Question: Guys I am trying to implement paging in my datagridview through bindingnavigator in C# windows forms application.
I have simply dragged datagridview and bindingnavigator from Toolbar to form. Datagridview is databounded to a database table in SQL server using dataset. I have added 3 extra buttons to gridview that will be doing some function.
Now I have never used bindingnavigator before, so I just selected bindingsource of datagridview1 for datasource of bindingnavigator from its properties.
This is how my form looks upon running :

Currently, datagridview1 displays all the records in my table (31, as of now) and binding navigator next button just takes me to next record (for example, from TicketID=1 to TicketID=2).
Now, what I want to do is :
1.) Datagridview should only display 10(or 50) records per page, and bindingnavigator control should be used to switch between pages so that the UI remains responsive and it becomes more "memory-efficient" because eventually my database will have thousands of records.
2.) BindingNavigator's controls should appear in center of the form, not to the left/right. I couldn't set it to center from properties.
Code behind my form :
'''
using System;
using System.Collections.Generic;
using System.ComponentModel;
using System.Data;
using System.Drawing;
using System.Linq;
using System.Text;
using System.Threading.Tasks;
using System.Windows.Forms;
namespace WindowsFormsApplication2
{
public partial class Form9 : Form
{
public Form9()
{
InitializeComponent();
}
private void Form9_Load(object sender, EventArgs e)
{
this.CenterToScreen();
try
{
this.tblTicketDetailTableAdapter.Fill(this.sTDataSet4.tblTicketDetail);
}
catch
{
MessageBox.Show("Error : Cannot establish a valid connection to database.", "SQL SERVER ERROR", MessageBoxButtons.OK, MessageBoxIcon.Error);
}
}
private void dataGridView1_CellContentClick(object sender, DataGridViewCellEventArgs e)
{
if (e.ColumnIndex == dataGridView1.Columns["Detail"].Index)
{
//some code
}
else if (e.ColumnIndex == dataGridView1.Columns["Close"].Index)
{
//some code
}
else if (e.ColumnIndex == dataGridView1.Columns["ViewDetail"].Index)
{
//some code
}
}
}
'''
Now what can I do to make 'bindingnavigator' work as paging control?
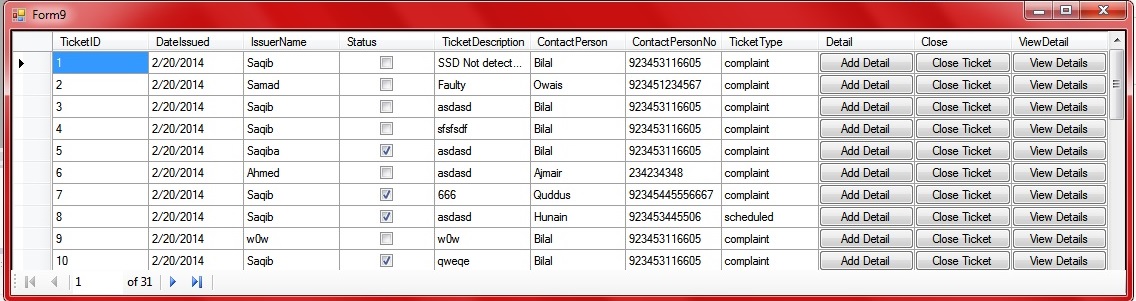
Answer: One way to do this is by breaking up the parent table into a list of DataTables (or my preference, 'BindingList<DataTable>') and then assigning the grid's DataSource on the position change of the navigator control:
'''
BindingSource bs = new BindingSource();
BindingList<DataTable> tables = new BindingList<DataTable>();
protected override void OnLoad(EventArgs e) {
base.OnLoad(e);
int counter = 0;
DataTable dt = null;
foreach (DataRow dr in tblTicketDetail.Rows) {
if (counter == 0) {
dt = tblTicketDetail.Clone();
tables.Add(dt);
}
dt.Rows.Add(dr.ItemArray);
++counter;
if (counter > 9) {
counter = 0;
}
}
bindingNavigator1.BindingSource = bs;
bs.DataSource = tables;
bs.PositionChanged += bs_PositionChanged;
bs_PositionChanged(bs, EventArgs.Empty);
}
void bs_PositionChanged(object sender, EventArgs e) {
dataGridView1.DataSource = tables[bs.Position];
}
'''
As far as centering the BindingNavigator control, just set the Dock style to None and position the control in the center manually. Once set, set the Anchors to none and the ToolBar should "float" in the center when the container is resized.